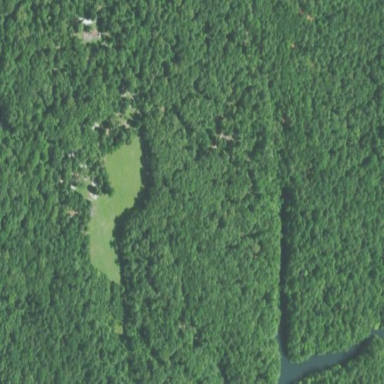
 specifically designed for the sport of disc golf."